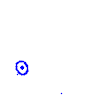
Particle: proton